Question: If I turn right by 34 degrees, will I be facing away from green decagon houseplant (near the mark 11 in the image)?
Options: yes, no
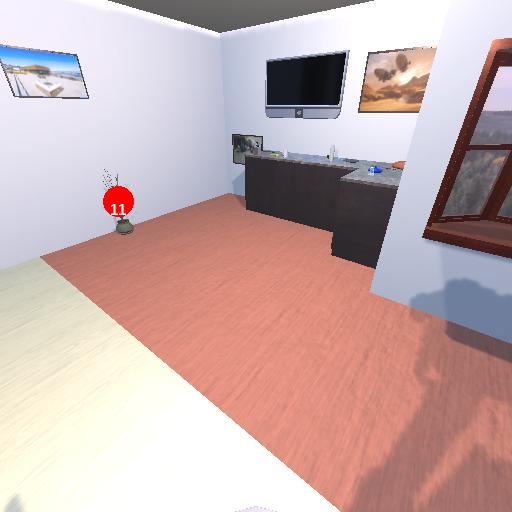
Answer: yes